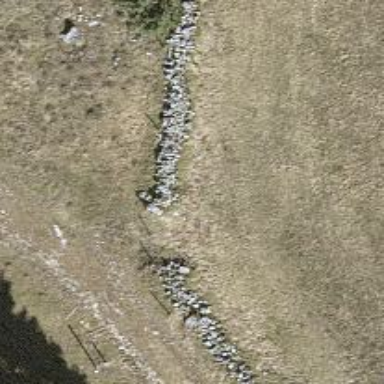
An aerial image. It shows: Dry stone wall barrier.